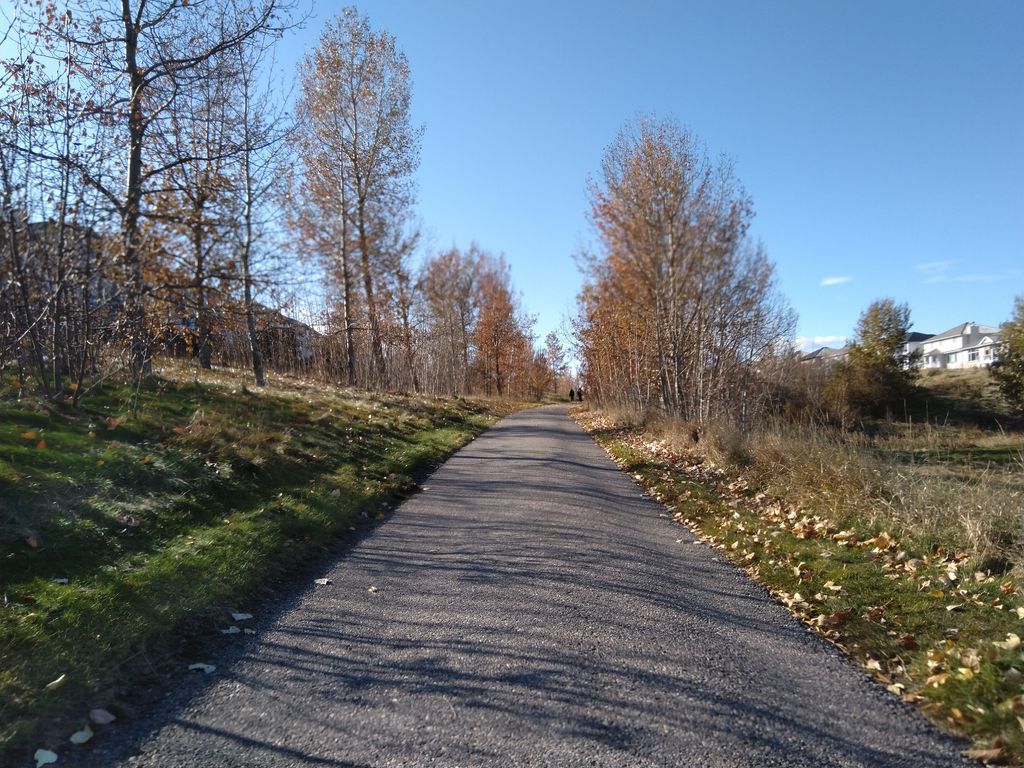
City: calgary